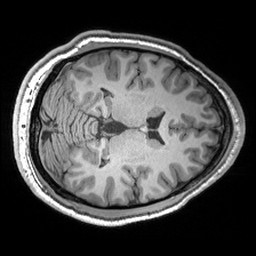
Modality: T1w
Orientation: axial
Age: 26
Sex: male
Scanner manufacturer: siemens
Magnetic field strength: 3 T
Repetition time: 2.53 s
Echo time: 0.00299 s